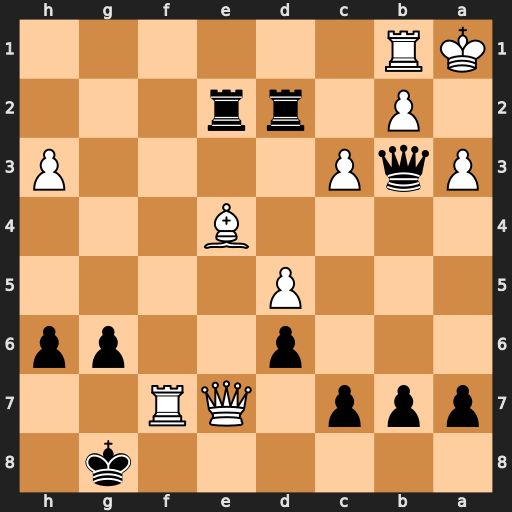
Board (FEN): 6k1/ppp1QR2/3p2pp/3P4/4B3/PqP4P/1P1rr3/KR6
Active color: b
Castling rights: -
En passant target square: -
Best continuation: Qxa3+ bxa3 Ra2#